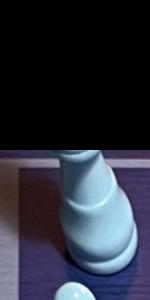
Label: King_White